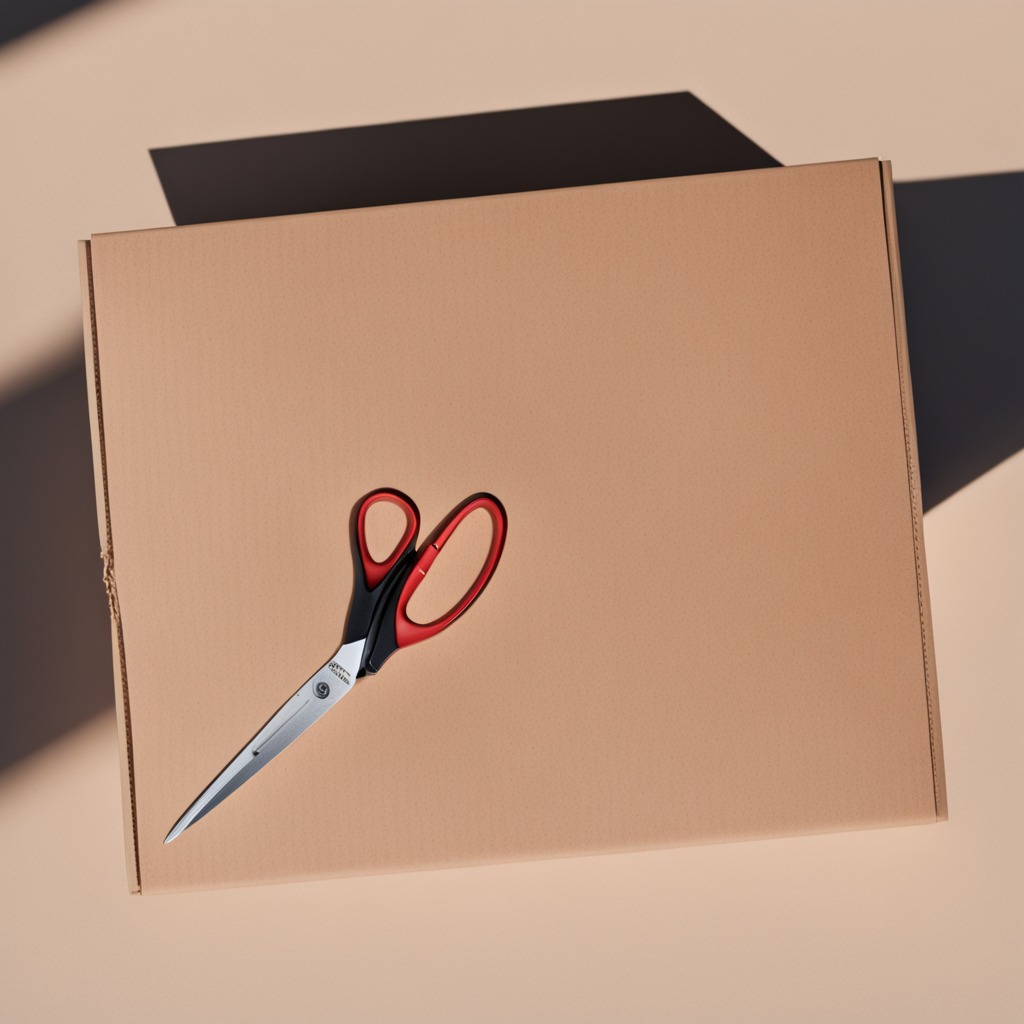
A scissor lying on a clean dry cardboard box surface in an outdoor workshop during daytime bright natural light soft shadows slightly creased but